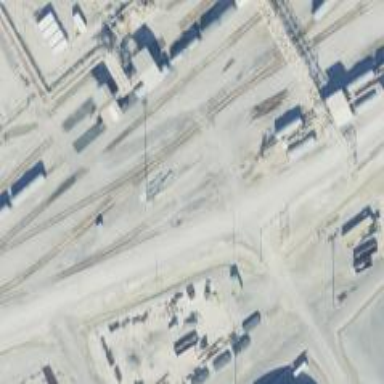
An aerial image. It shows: Rail spur service.